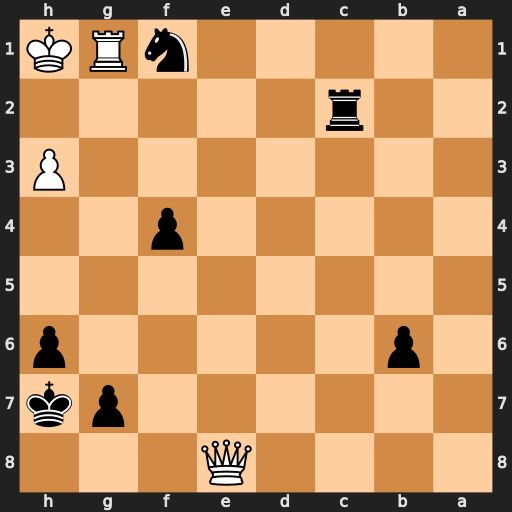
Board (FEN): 4Q3/6pk/1p5p/8/5p2/7P/2r5/5nRK
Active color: b
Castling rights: -
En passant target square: -
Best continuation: Rh2#